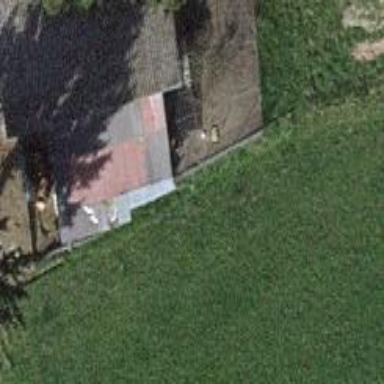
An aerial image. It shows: Simple and straightforward house.